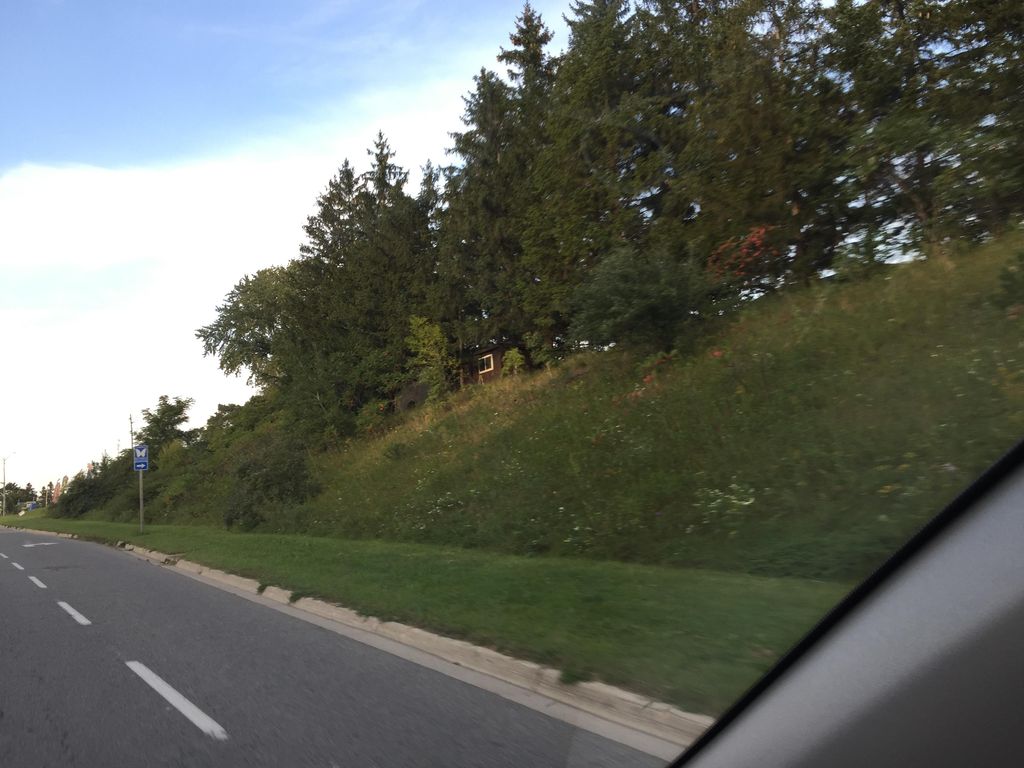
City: kitchener-waterloo